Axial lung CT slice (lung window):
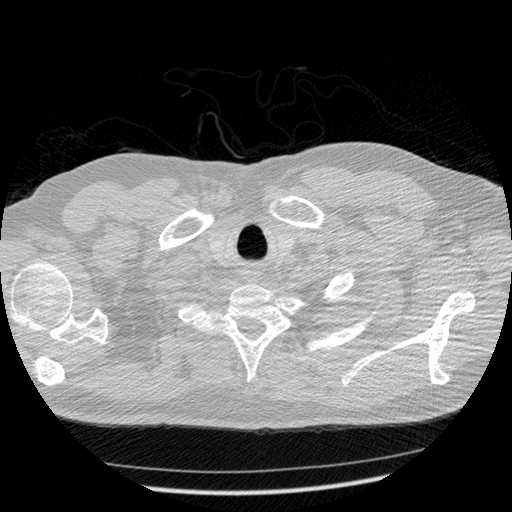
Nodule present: no